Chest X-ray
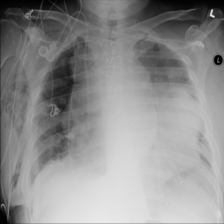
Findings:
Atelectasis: negative
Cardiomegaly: negative
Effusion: negative
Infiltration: negative
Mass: negative
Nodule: negative
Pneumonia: negative
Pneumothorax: positive
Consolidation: negative
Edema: negative
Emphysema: negative
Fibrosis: negative
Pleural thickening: negative
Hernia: negative